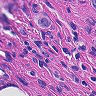
Metastatic tissue present: yes